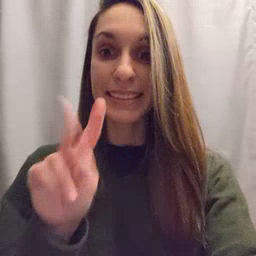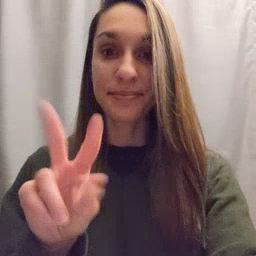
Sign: TV